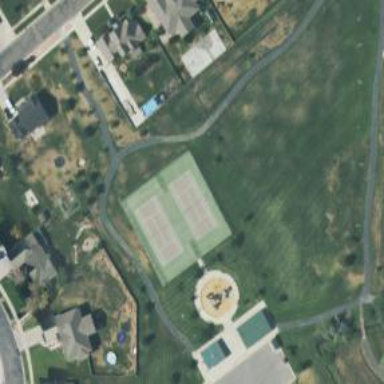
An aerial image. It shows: Tennis court on pitch designated for leisure land.